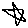
Label: star